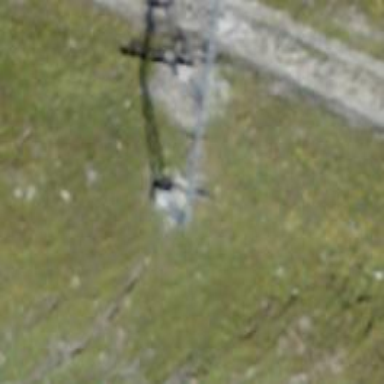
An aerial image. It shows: Pylon for aerialway.